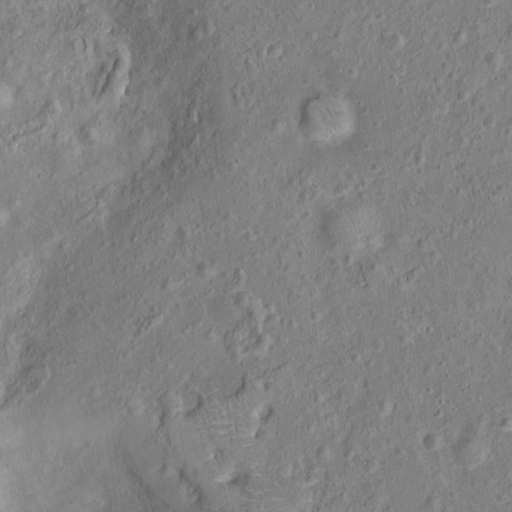
Objects detected: cone